Breast ultrasound image
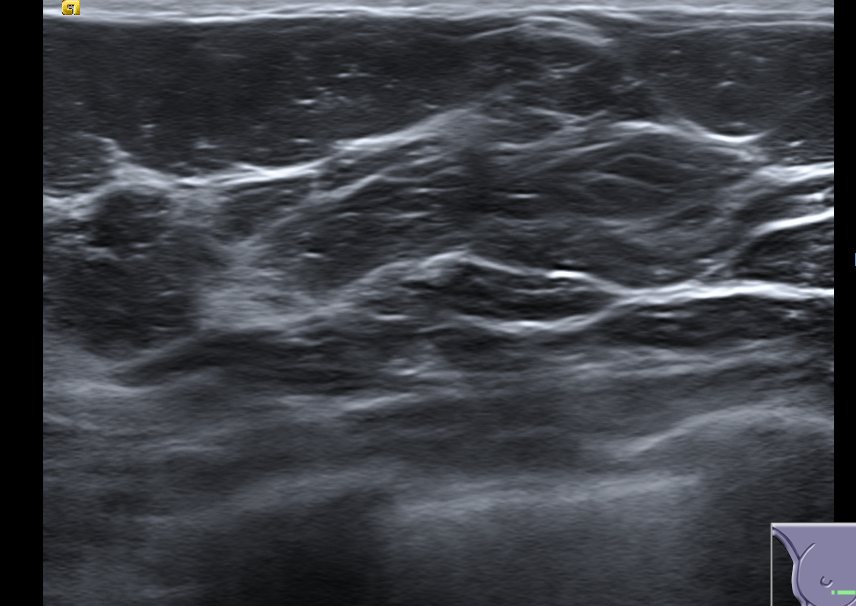
Diagnosis: normal